Field crop: tomato
Growth stage: 1
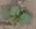
Species: solanum